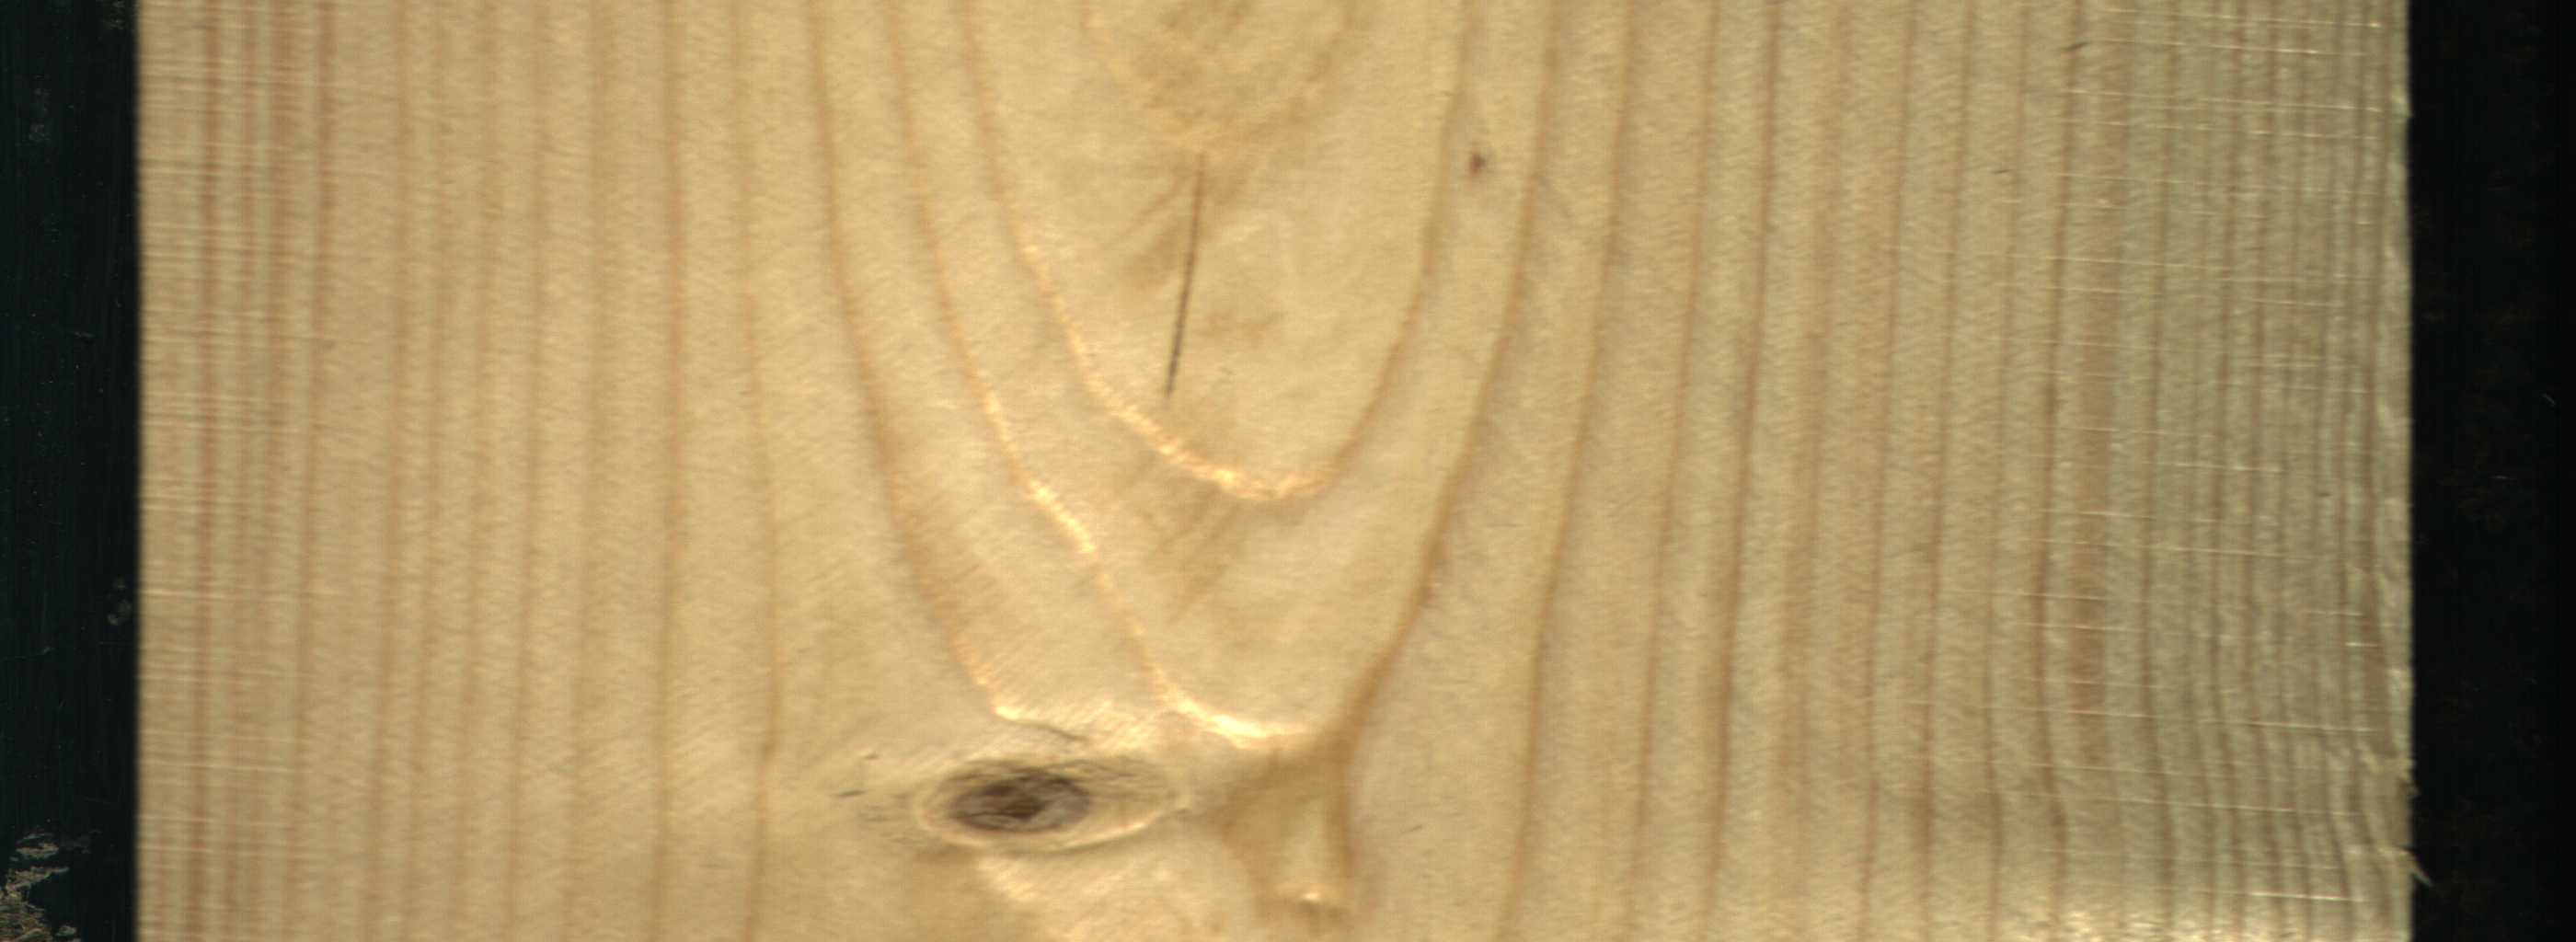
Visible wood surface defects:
resin
Dead_Knot